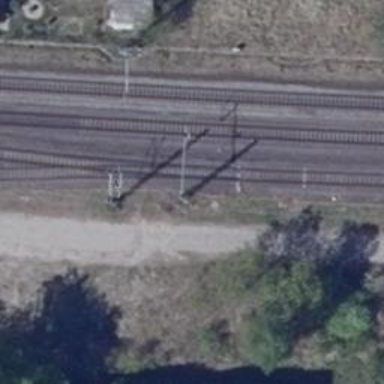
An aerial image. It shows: Railway signal.